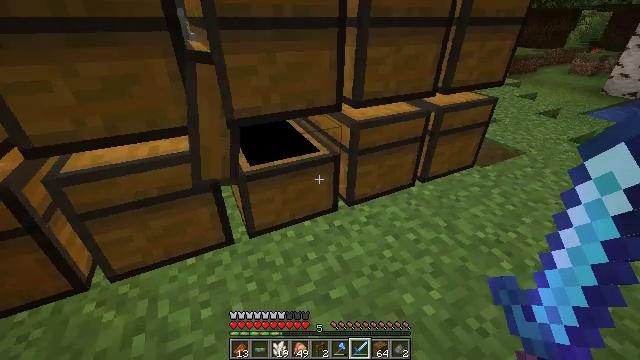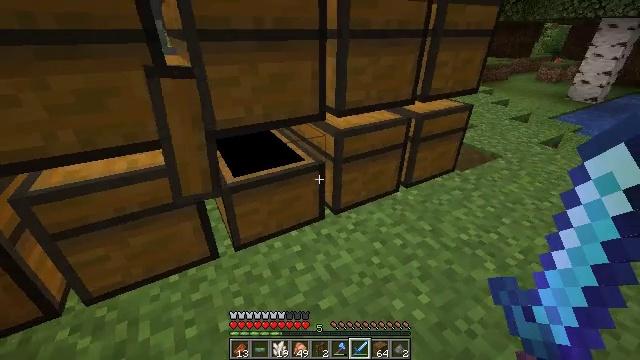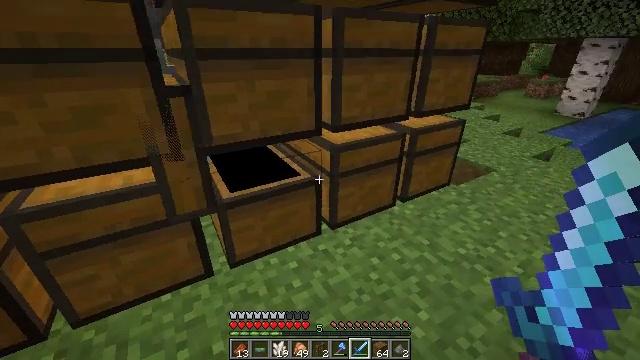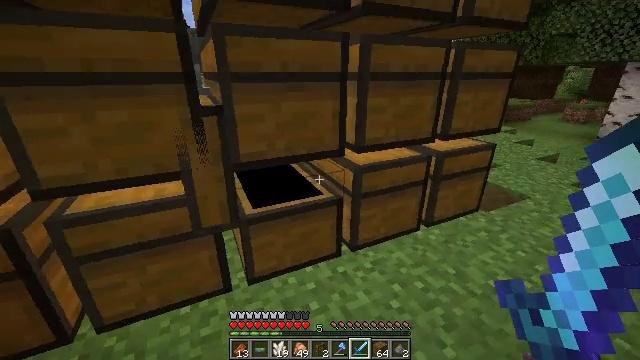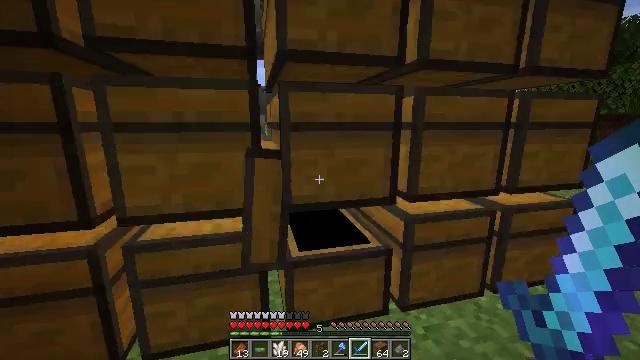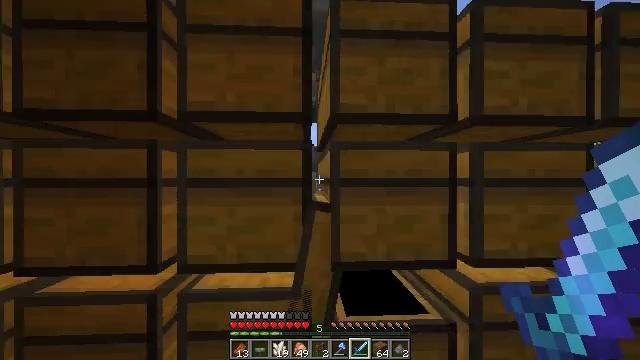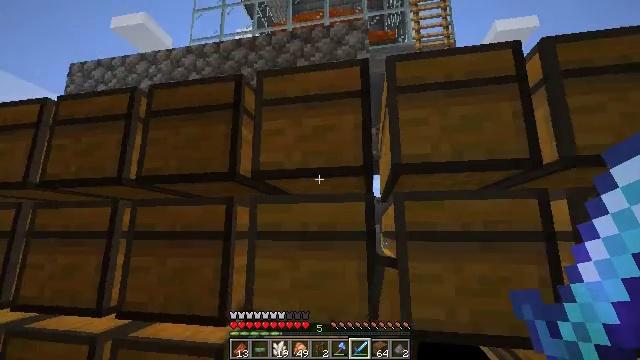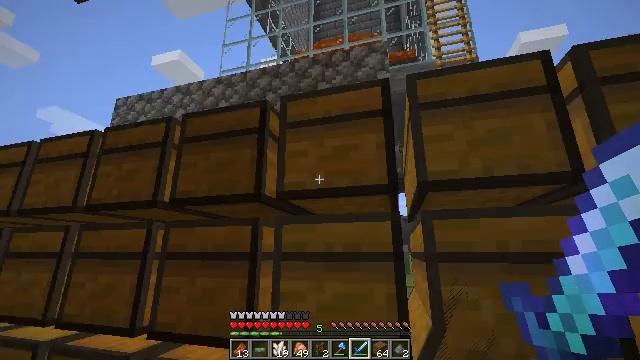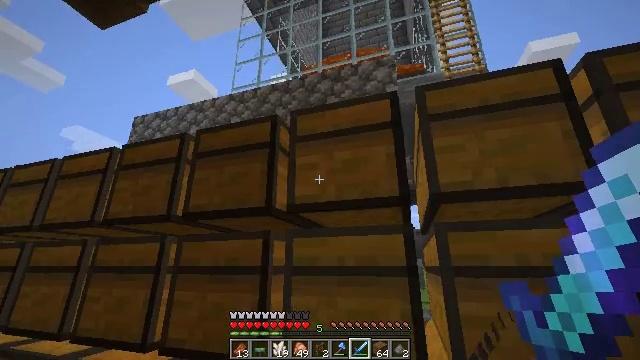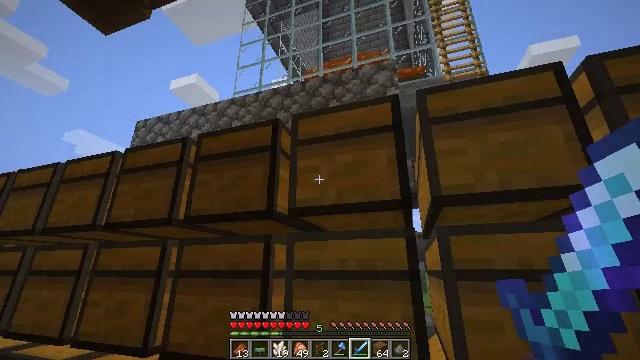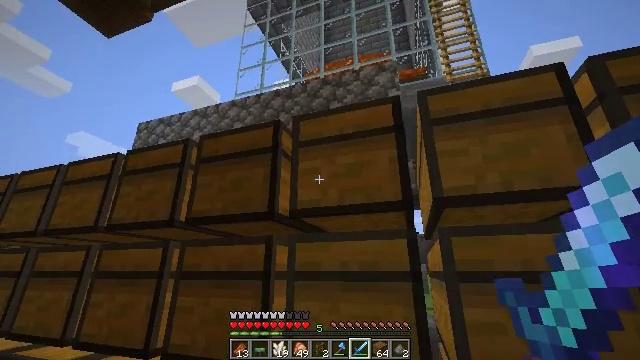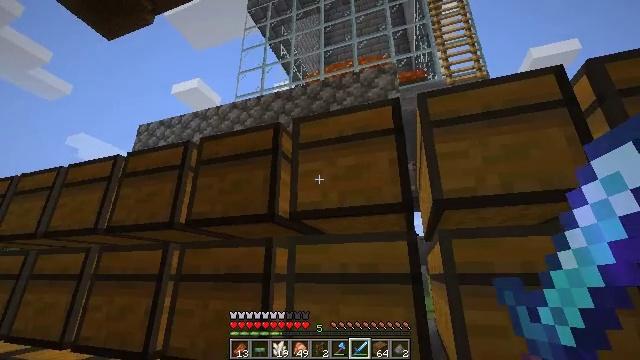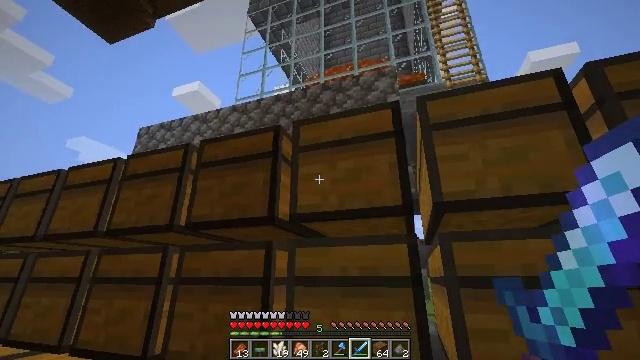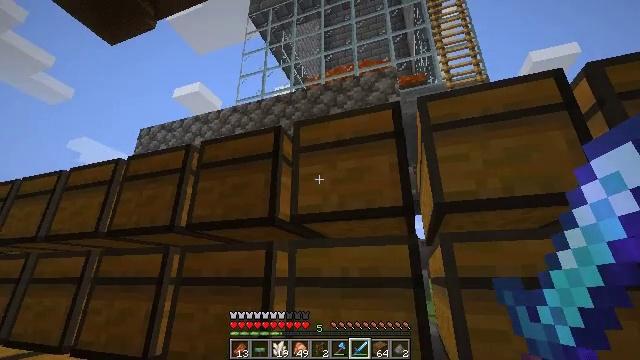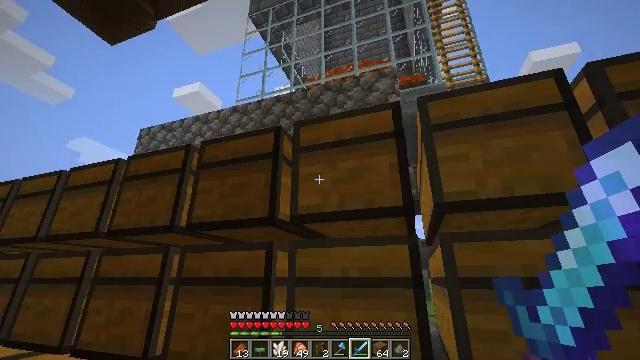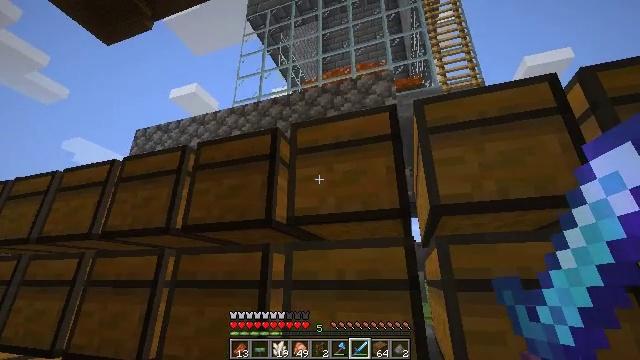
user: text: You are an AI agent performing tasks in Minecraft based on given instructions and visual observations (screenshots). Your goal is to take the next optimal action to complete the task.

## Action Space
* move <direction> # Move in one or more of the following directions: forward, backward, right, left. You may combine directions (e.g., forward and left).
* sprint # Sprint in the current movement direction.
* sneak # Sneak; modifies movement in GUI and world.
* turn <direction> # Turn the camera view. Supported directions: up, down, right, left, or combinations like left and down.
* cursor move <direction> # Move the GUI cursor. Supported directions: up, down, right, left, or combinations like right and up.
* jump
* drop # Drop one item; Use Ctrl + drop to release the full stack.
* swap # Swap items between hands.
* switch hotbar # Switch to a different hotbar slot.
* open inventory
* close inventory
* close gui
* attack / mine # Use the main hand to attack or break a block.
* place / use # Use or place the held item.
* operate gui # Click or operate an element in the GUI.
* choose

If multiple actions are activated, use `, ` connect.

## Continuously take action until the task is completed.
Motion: motion action
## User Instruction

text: Break the mature wheat plants.
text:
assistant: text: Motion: turn right and up
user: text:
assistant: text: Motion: turn up
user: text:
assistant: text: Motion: turn left and up
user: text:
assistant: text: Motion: turn left and up
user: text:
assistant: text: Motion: turn left and up
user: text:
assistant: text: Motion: turn left and up
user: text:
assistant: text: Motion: turn left and up
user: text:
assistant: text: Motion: turn left and up
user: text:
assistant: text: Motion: no_op
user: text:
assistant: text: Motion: no_op
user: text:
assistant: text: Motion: no_op
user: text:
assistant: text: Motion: no_op
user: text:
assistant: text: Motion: no_op
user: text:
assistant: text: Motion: no_op
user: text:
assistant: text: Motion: no_op
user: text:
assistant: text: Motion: use / place
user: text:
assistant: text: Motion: use / place
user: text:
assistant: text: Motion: use / place
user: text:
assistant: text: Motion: no_op
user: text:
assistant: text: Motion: no_op
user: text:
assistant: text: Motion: open gui
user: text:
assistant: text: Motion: no_op
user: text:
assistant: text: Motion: no_op
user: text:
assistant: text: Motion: cursor move right
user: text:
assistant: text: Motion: cursor move right
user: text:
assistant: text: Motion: cursor move right
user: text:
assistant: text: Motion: turn right, close gui
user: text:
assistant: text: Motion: turn right
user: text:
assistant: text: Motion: turn right
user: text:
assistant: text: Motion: turn right